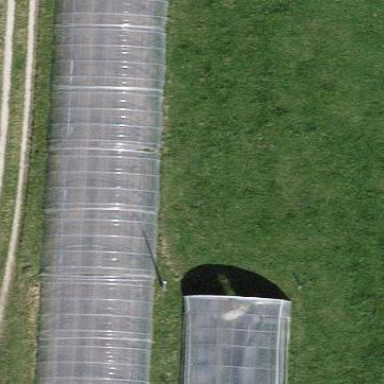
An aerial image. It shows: Greenhouse.